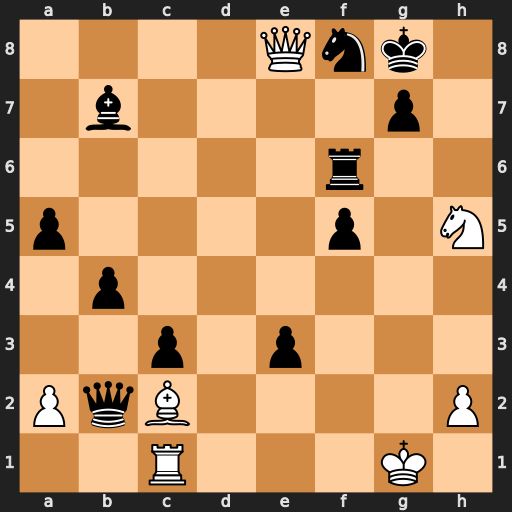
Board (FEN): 4Qnk1/1b4p1/5r2/p4p1N/1p6/2p1p3/PqB4P/2R3K1
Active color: w
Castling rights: -
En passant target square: -
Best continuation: Nxf6+ gxf6 Bb3+ Qxb3 axb3